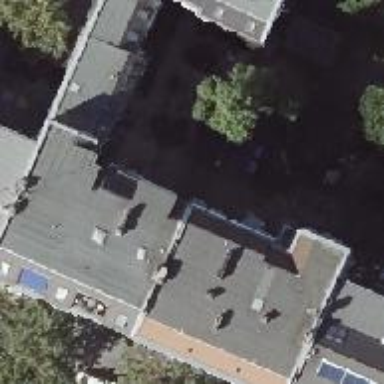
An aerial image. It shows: Residential building with unique double saltbox roof shape.